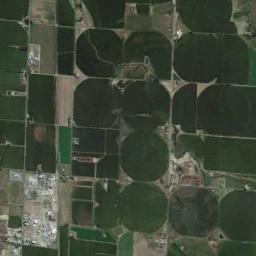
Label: circular_farmland